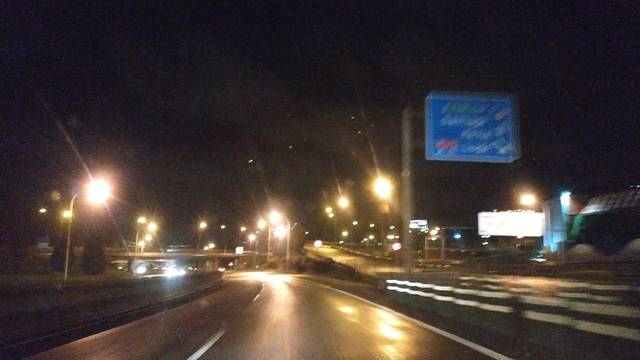
Region: Spain
Coordinates: 43.331, -8.4